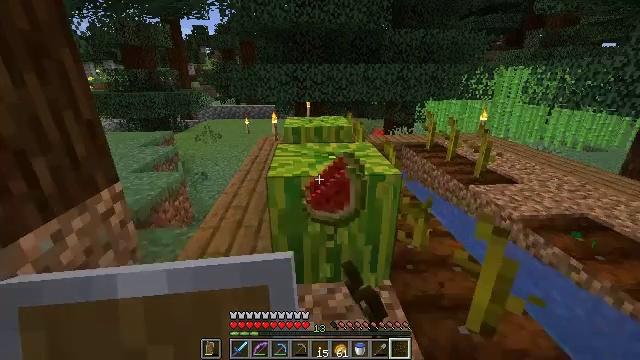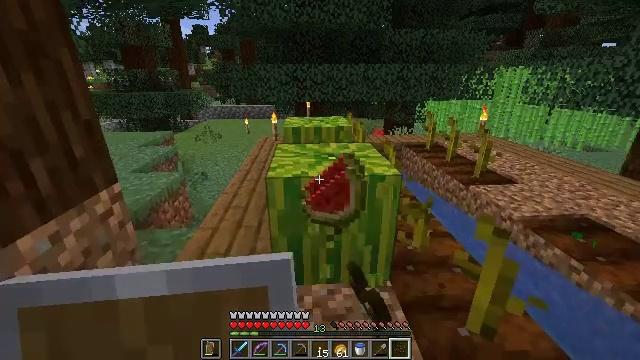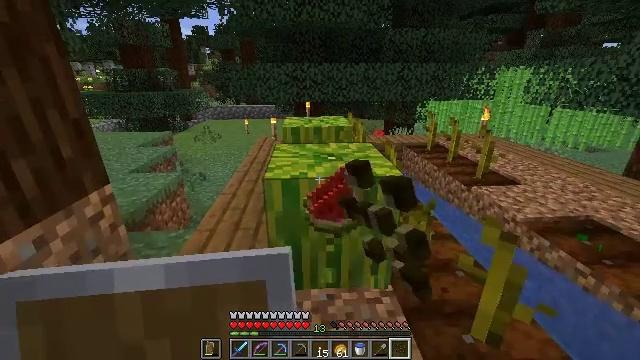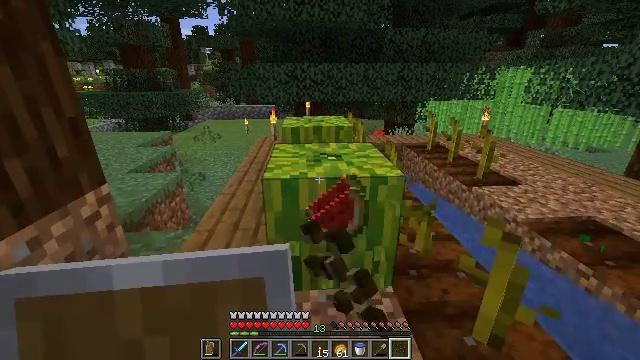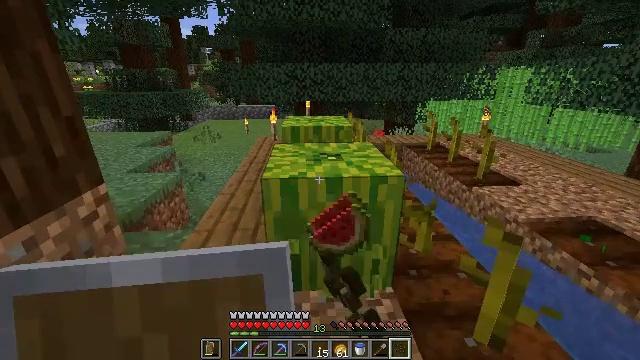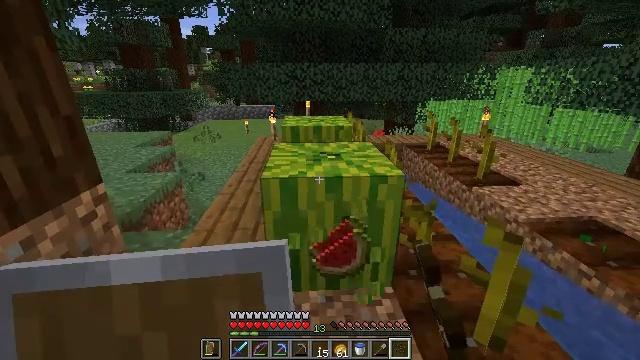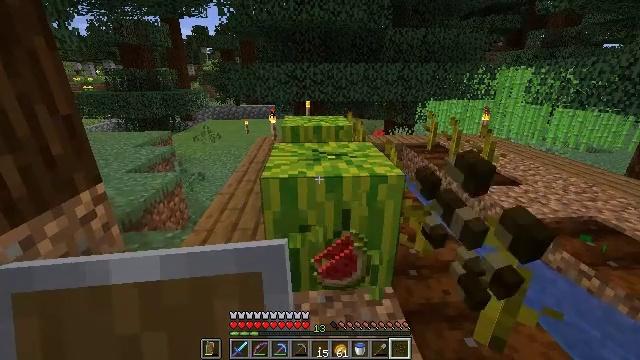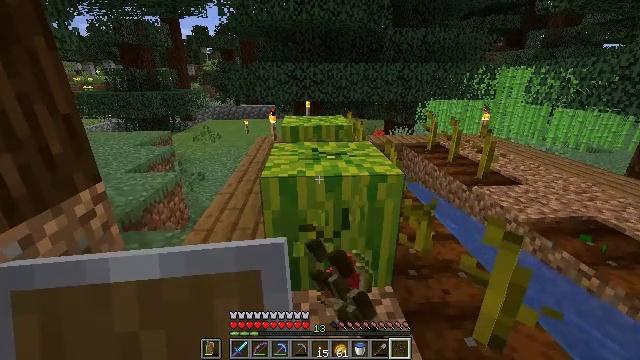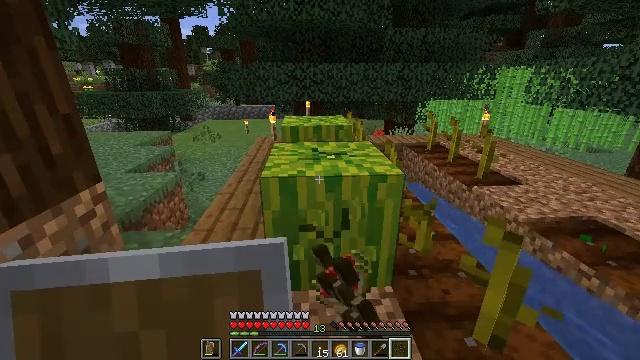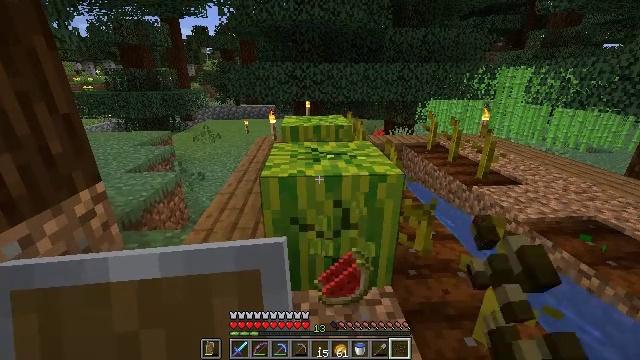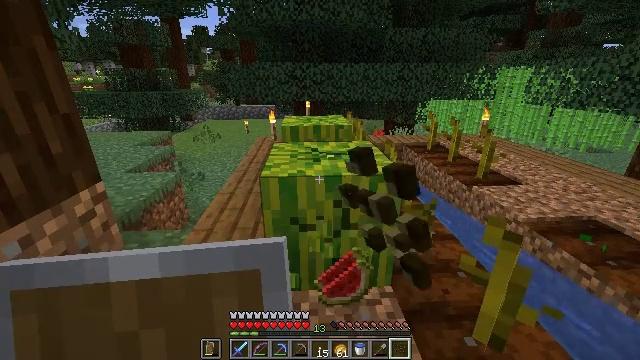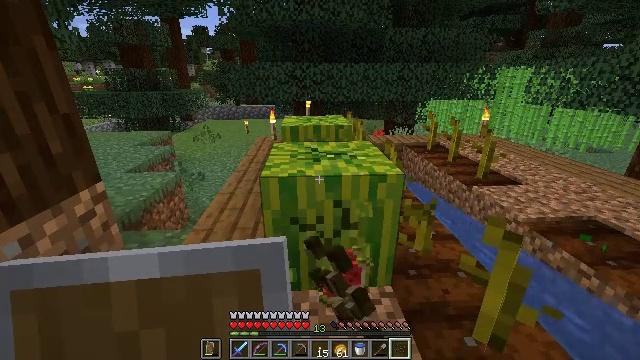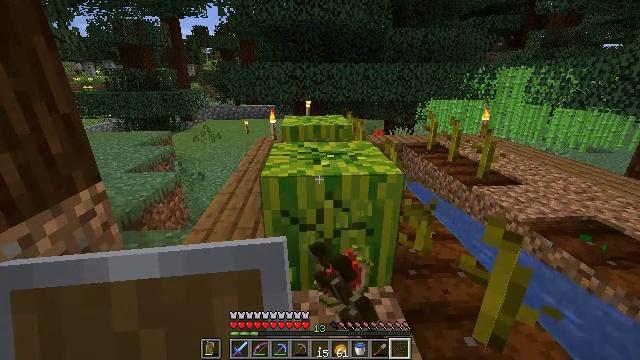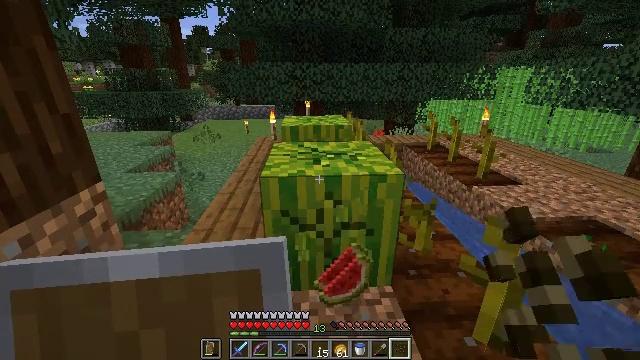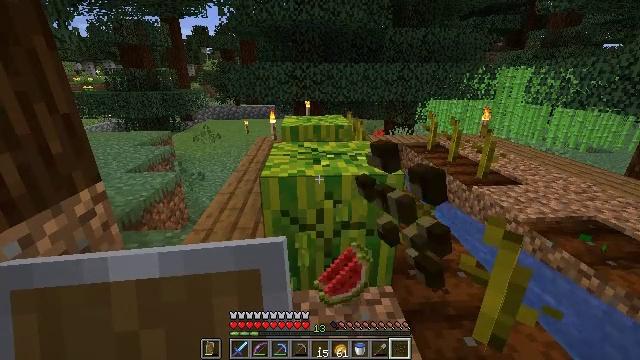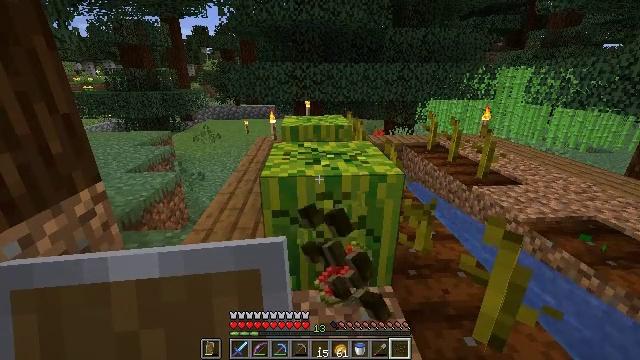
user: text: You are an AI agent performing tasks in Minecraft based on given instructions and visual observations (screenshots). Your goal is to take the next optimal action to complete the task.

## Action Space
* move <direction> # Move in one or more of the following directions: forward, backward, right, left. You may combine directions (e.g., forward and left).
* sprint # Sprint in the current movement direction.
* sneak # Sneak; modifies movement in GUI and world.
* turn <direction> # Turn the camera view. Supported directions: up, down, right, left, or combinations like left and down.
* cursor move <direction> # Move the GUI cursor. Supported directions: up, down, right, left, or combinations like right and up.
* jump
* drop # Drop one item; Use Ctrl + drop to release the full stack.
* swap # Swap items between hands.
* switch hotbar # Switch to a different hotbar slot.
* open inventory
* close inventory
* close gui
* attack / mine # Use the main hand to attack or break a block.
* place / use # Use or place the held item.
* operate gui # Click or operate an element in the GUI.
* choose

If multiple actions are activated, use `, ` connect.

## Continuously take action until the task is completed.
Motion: motion action
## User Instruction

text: Harvest melon from the farm.
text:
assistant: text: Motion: attack / mine
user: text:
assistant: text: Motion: attack / mine
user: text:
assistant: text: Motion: attack / mine
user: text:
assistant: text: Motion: attack / mine
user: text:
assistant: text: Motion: attack / mine
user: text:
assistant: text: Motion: attack / mine
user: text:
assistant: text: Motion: attack / mine
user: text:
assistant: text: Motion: attack / mine
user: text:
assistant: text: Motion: attack / mine
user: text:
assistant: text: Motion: attack / mine
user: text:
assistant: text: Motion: attack / mine
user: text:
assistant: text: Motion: attack / mine
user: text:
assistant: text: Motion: attack / mine
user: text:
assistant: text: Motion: attack / mine
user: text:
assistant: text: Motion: attack / mine
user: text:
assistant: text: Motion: attack / mine
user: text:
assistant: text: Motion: attack / mine
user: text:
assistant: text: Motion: attack / mine
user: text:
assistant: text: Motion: attack / mine
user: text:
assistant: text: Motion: attack / mine
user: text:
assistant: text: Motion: move forward, attack / mine
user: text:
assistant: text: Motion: move forward, attack / mine
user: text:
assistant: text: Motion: move forward, attack / mine
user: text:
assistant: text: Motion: move forward, attack / mine
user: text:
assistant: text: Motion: attack / mine
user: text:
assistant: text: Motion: attack / mine
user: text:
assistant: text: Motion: attack / mine
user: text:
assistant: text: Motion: attack / mine
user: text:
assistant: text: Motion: attack / mine
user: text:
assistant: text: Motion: attack / mine